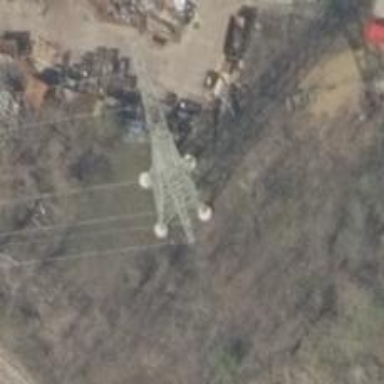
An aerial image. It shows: Lattice tower used for power transmission. The power line management is straight.